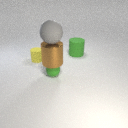
small yellow rubber cylinder behind small green rubber sphere